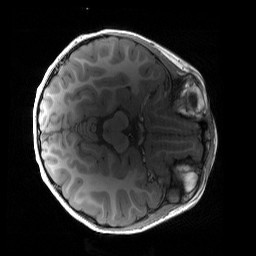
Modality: T1w
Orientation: axial
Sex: male
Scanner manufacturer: siemens
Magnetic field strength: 3 T
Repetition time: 1.9 s
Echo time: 0.00243 s